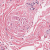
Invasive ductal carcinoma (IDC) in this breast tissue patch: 0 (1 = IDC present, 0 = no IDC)